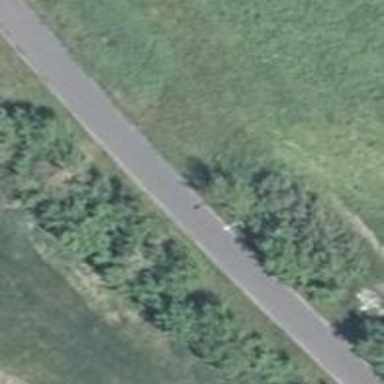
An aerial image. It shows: Unclassified road with asphalt surface.